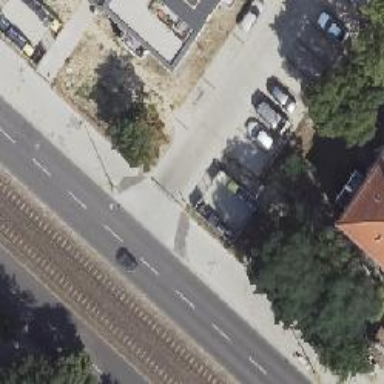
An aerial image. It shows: Service road with asphalt surface. Parking available on the kerb on both sides.